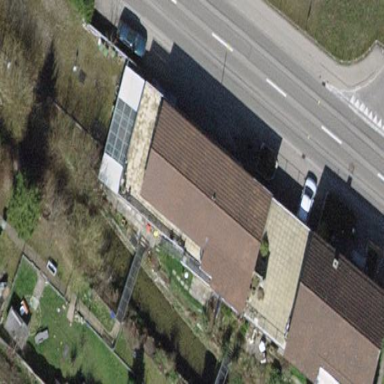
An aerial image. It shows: Semidetached house with gabled roof.